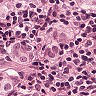
Metastatic tissue present: yes